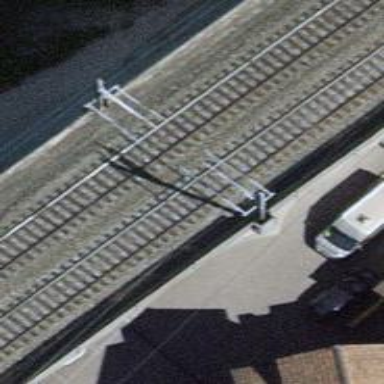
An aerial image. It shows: Bridge with single railway track electrified by contact line.